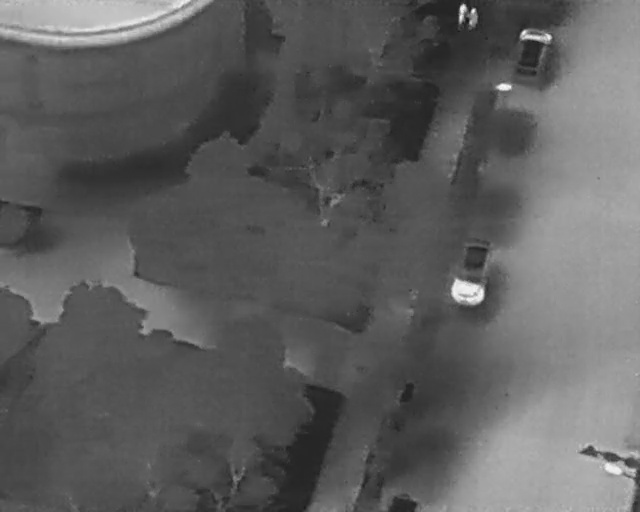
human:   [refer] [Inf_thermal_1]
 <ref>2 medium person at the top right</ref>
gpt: <box>[[71, 2, 75, 4, 8], [70, 1, 74, 3, 2]]</box>